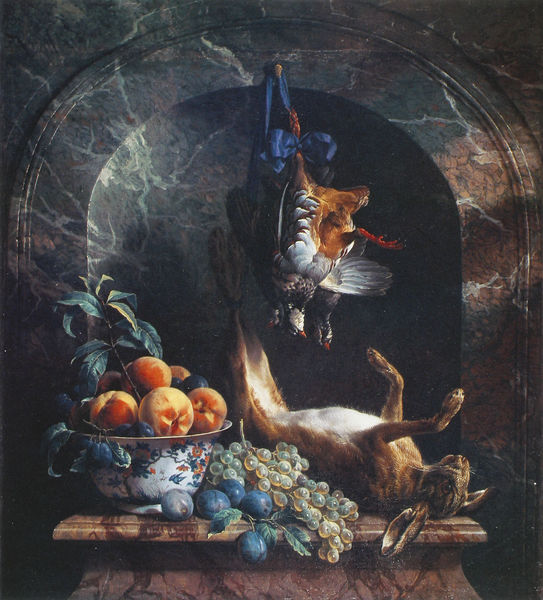
Titel: Stilleben
Künstler: Francois Desportes
Institution: Le Havre, Musée des Beaux-Arts
Schlagwörter: laub, marmor, tisch, weiss, obst, federn, schale, schüssel, sockel, vögel, hase, stilleben, stillleben, trauben, fell, wein, podest, vanitas, nische, memento mori, fasan, fasane, apsis, rebhuhn, pfirsiche, pflaumen, hun, rebhühner, marmorinkrustation